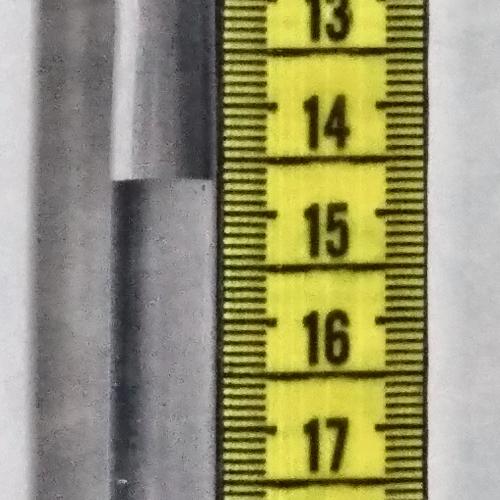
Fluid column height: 14.7 cm